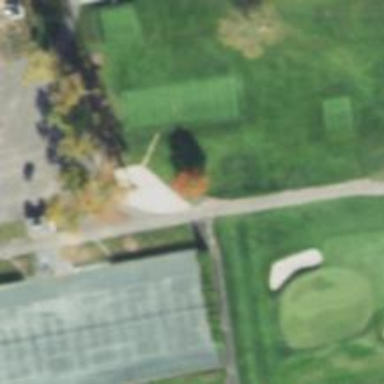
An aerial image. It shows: Service road designated as golf cart path.